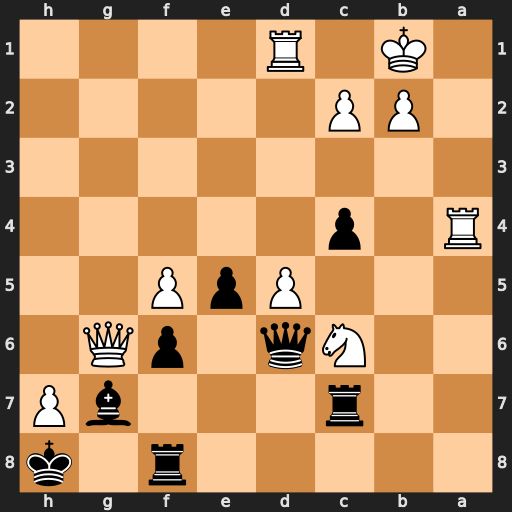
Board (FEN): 5r1k/2r3bP/2Nq1pQ1/3PpP2/R1p5/8/1PP5/1K1R4
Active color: b
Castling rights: -
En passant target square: -
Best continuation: Rxc6 Ra7 Rc7 Rxc7 Qxc7